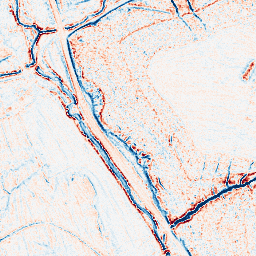
Category: edge_preserving
Decomposition family: anisotropic_diffusion
Decomposition parameters: iterations: 20
kappa: 100
gamma: 0.05
Upsampling method: sinc_hamming
Upsampling parameters: scale: 4
kernel_size: 8
Upsampling scale: 4